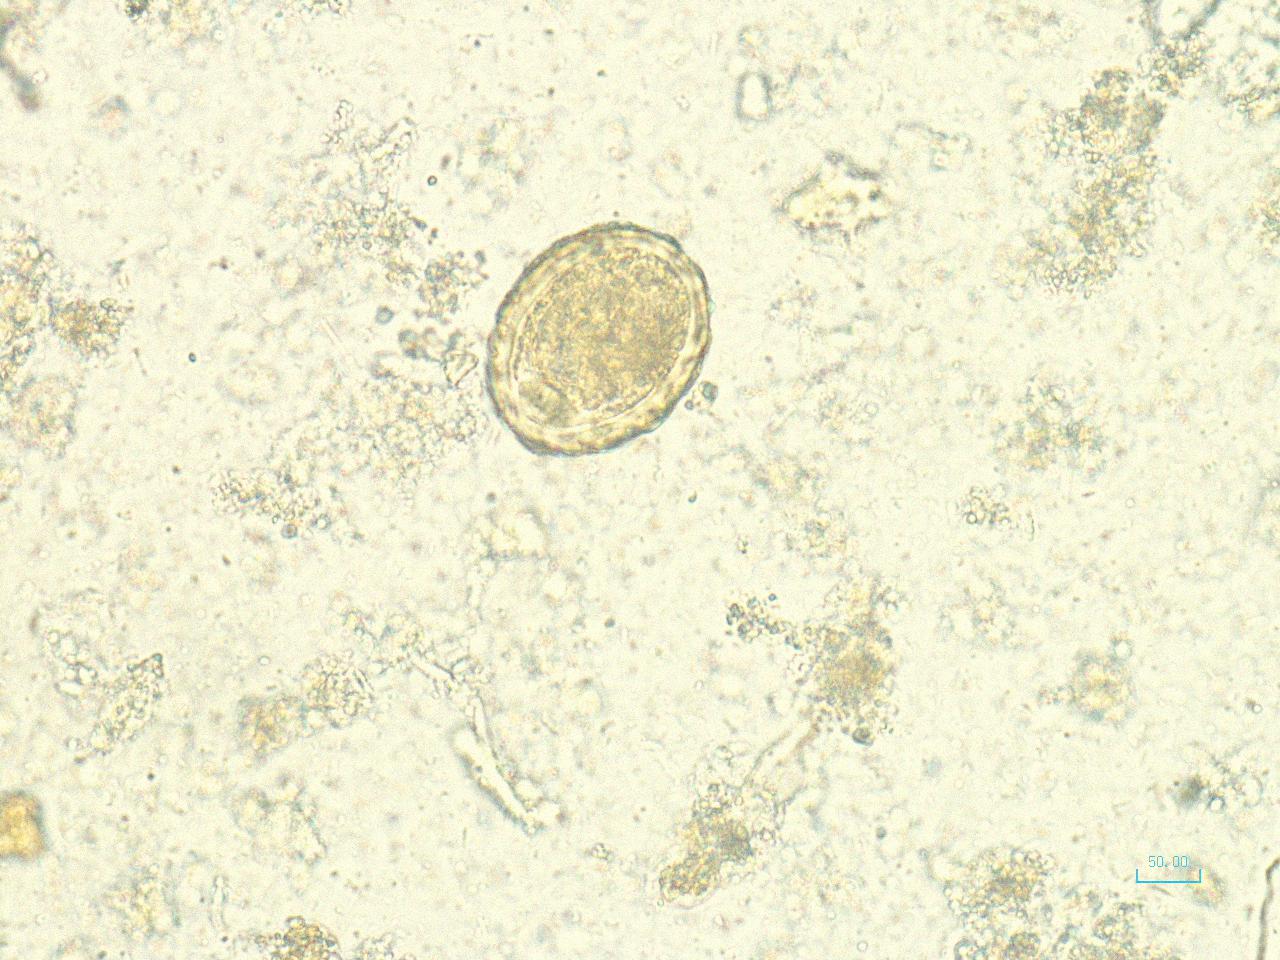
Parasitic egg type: Ascaris lumbricoides